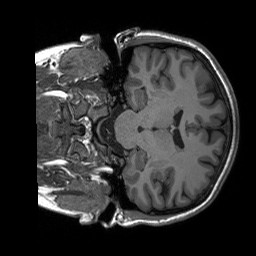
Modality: T1w
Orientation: coronal
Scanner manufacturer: siemens
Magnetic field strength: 3 T
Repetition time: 2.3 s
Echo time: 0.00207 s